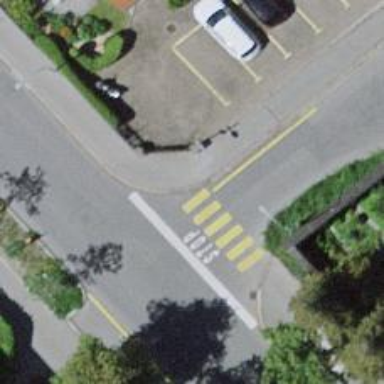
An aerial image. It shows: Uncontrolled crossing on the road.